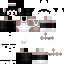
A male skeleton skin with dark skin, wearing brown helmet dressed in a black hoodie and black pants, featuring a closed mouth.